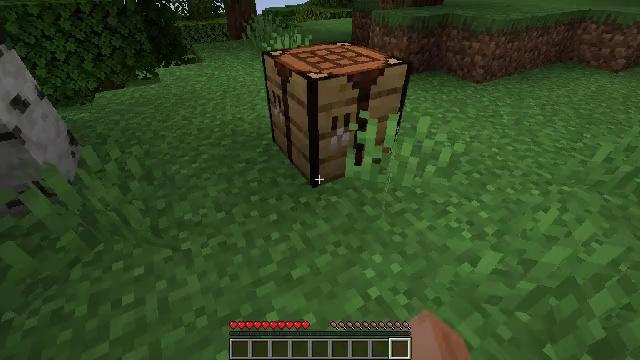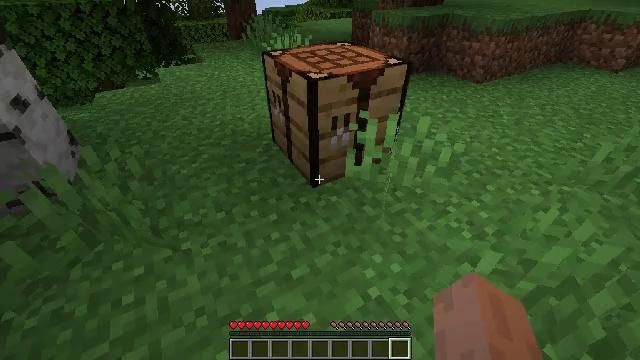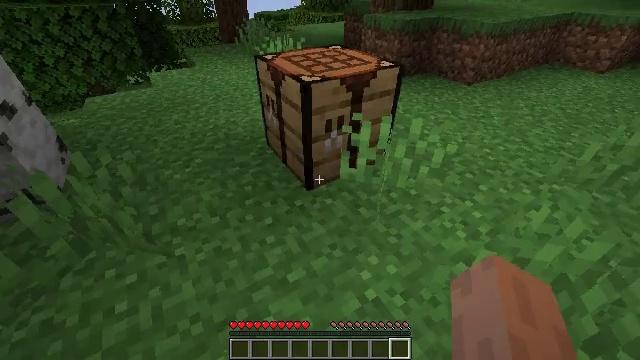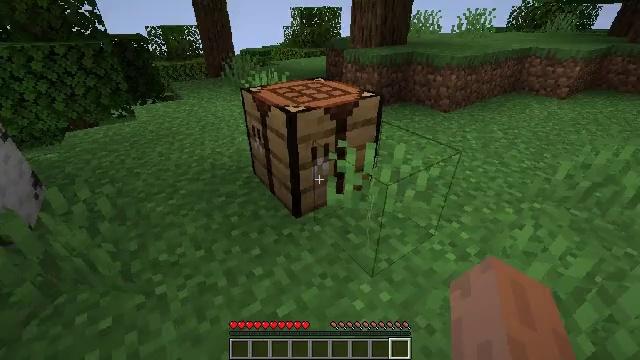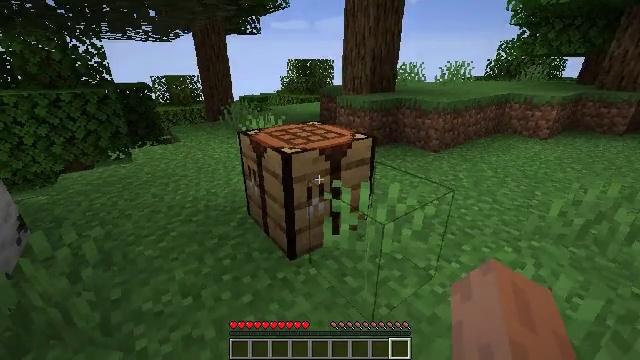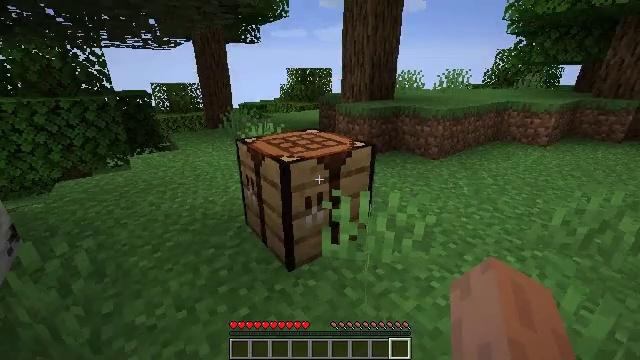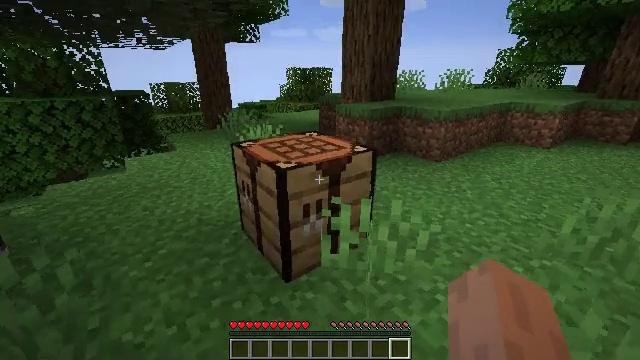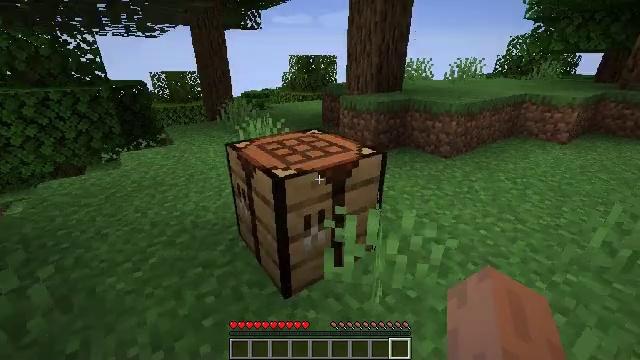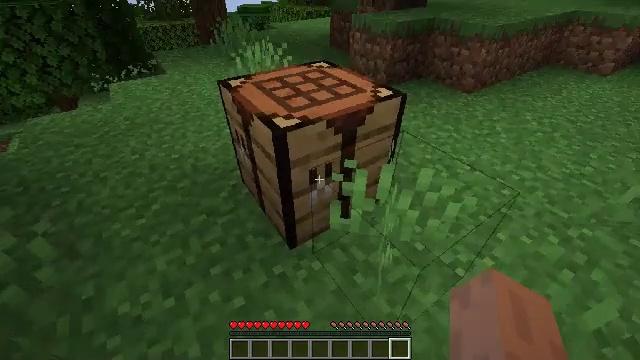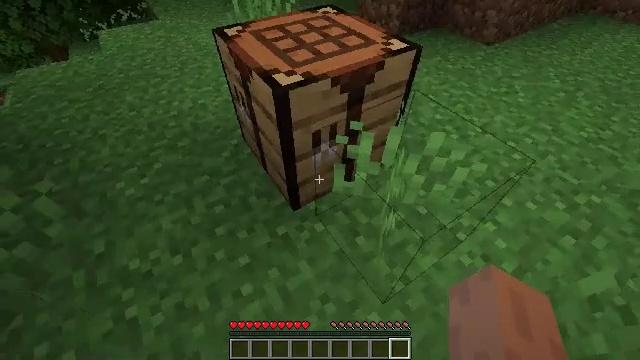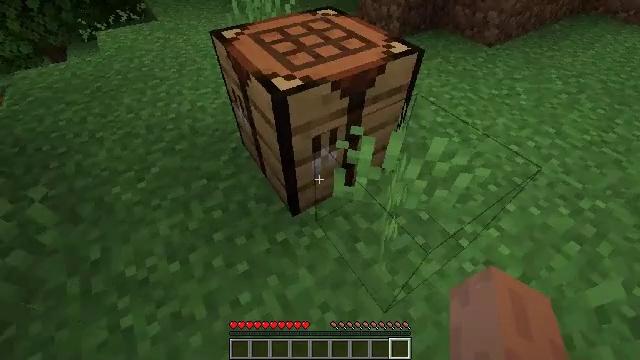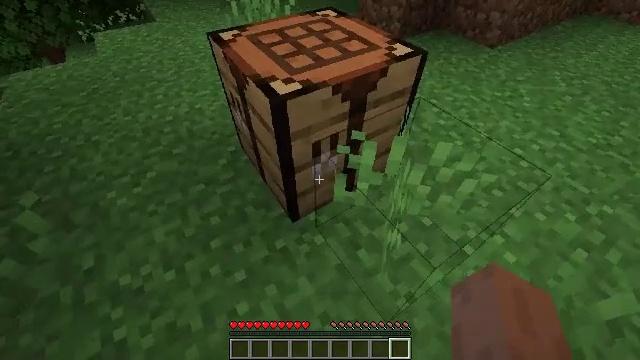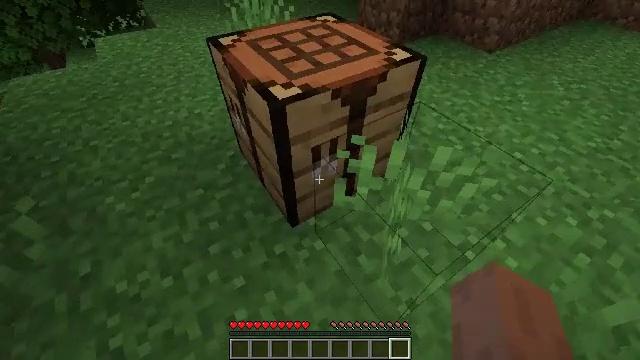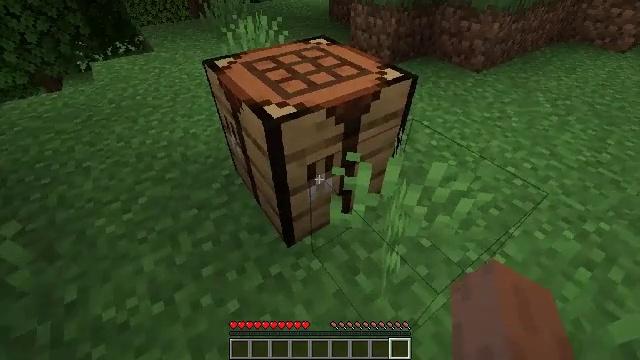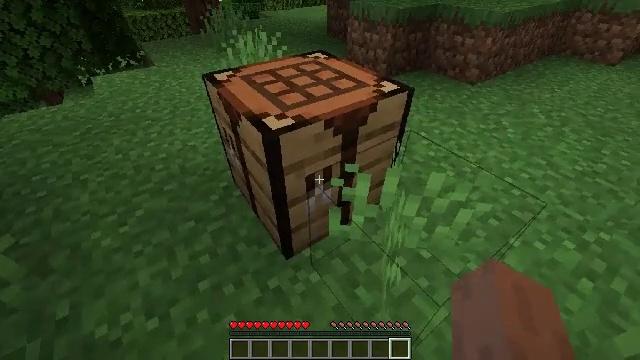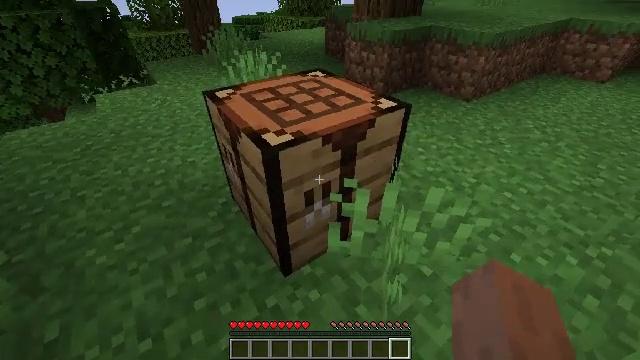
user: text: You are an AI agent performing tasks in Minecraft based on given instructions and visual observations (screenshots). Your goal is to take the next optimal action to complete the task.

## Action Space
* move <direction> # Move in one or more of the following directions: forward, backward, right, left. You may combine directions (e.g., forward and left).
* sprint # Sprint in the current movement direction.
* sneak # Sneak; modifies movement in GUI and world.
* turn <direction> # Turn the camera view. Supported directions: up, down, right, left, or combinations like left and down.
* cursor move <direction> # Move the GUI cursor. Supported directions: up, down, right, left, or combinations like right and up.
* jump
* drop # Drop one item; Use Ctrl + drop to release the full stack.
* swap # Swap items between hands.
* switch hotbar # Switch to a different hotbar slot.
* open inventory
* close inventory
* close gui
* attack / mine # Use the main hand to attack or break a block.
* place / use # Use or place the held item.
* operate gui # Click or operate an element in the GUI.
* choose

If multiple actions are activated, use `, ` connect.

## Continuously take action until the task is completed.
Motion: motion action
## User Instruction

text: Create a wooden axe with sticks and wooden planks.
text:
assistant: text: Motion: no_op
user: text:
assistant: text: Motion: turn right
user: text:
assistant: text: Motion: turn right and up
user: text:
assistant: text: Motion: turn right and up
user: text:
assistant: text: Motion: move forward, turn up
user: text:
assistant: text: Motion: move forward
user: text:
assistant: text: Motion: move forward, turn down
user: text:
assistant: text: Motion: move forward, turn left and down
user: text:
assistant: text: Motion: turn left and down
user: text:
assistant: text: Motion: no_op
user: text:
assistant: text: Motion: no_op
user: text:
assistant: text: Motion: no_op
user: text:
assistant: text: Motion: turn right and up
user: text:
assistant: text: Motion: turn up
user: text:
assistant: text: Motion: turn up, use / place
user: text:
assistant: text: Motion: use / place
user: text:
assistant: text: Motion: use / place
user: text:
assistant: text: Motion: no_op
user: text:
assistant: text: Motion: no_op
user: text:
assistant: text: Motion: open gui
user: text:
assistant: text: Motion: no_op
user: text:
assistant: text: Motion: no_op
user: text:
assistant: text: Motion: cursor move up
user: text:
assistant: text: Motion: no_op
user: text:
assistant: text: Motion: no_op
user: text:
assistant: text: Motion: no_op
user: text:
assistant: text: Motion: no_op
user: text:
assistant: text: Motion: no_op
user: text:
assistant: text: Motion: cursor move right
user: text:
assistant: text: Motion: cursor move right